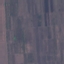
Land use / land cover class: PermanentCrop